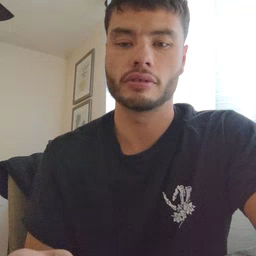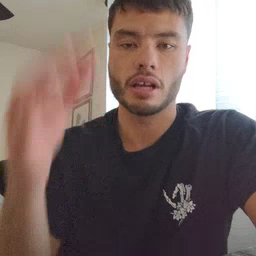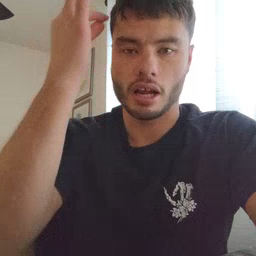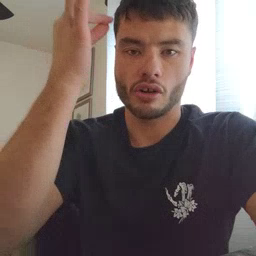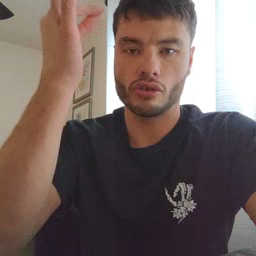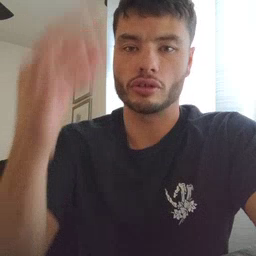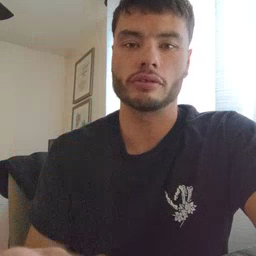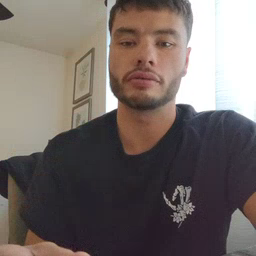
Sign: hair